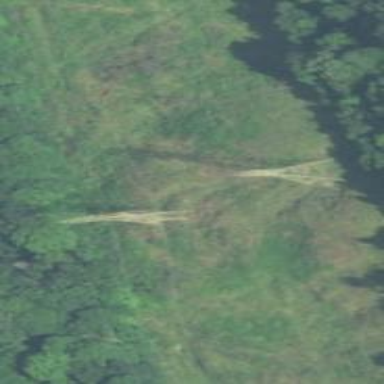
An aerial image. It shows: Lattice structure tower used for power transmission.